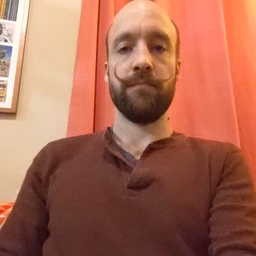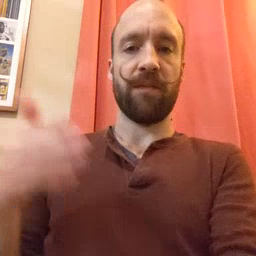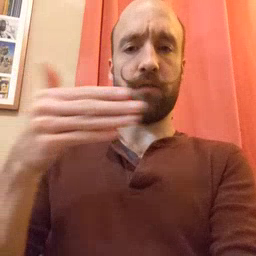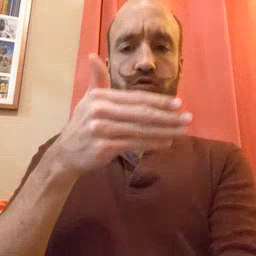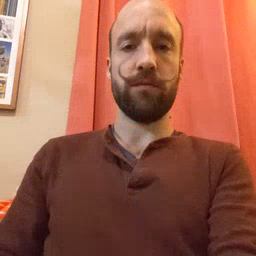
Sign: fish